Question: The DOM Explorer is not working for me in VS 2015 RC. (Version 14.0.22823.1)
It looks like this: (just one big button)

I have gone through the options/settings but nothing seems to fix the issue.
Have anybody experienced the same issue/problem or maybe an idea how to fix it?
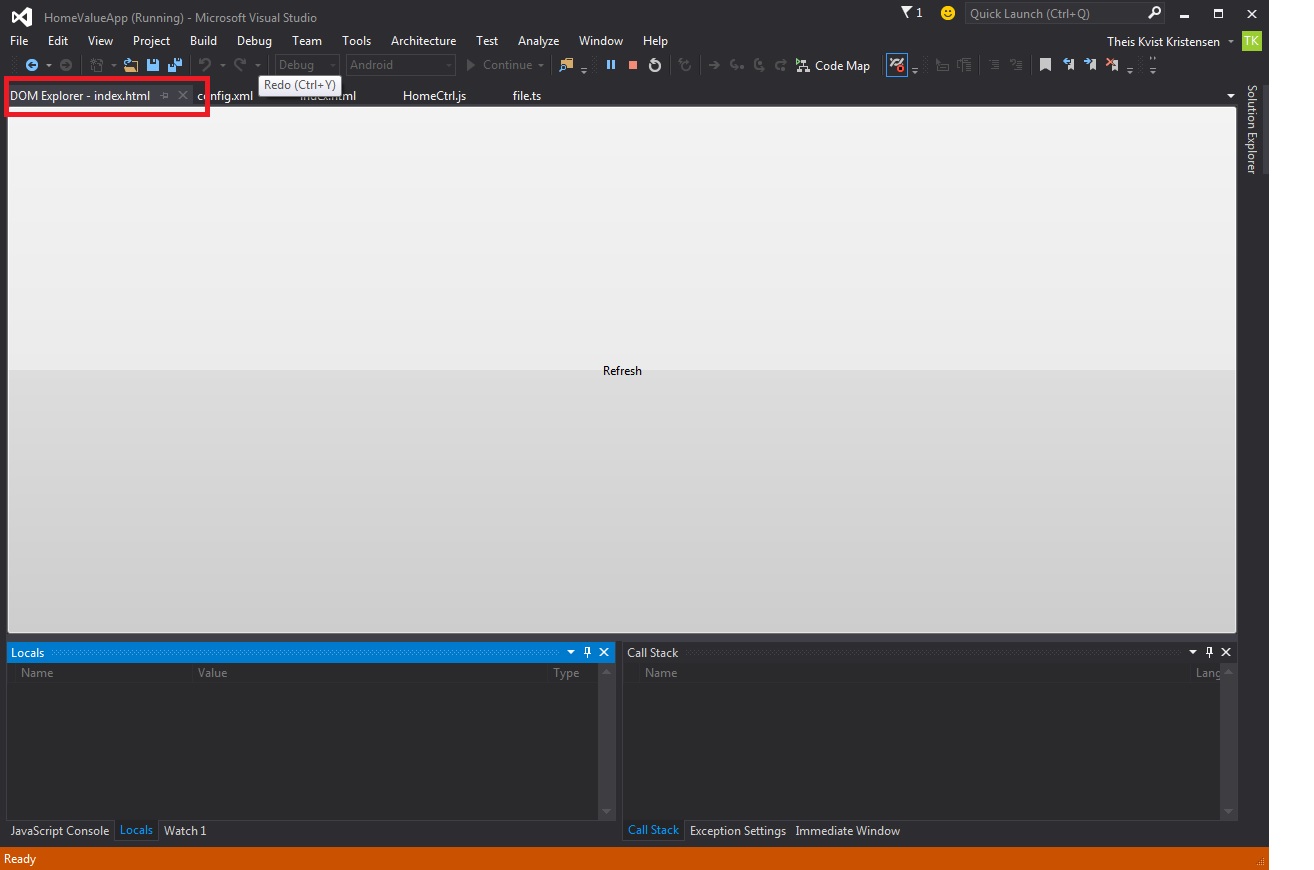
Answer: Update Internet Explorer.
I can't find system requirements for the DOM Explorer anywhere, but I suspect it requires IE 11. I had this same issue (with IE 10) until I ran Windows Update and <URL> the hidden IE 11 update.
---
According to @Andy Sterland in the comments, there is a bug when using VS 2015's DOM Explorer with IE 10. The only workaround at this time is to update to IE 11.